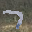
Label: 7